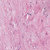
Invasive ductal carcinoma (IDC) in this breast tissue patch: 0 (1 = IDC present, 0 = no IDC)